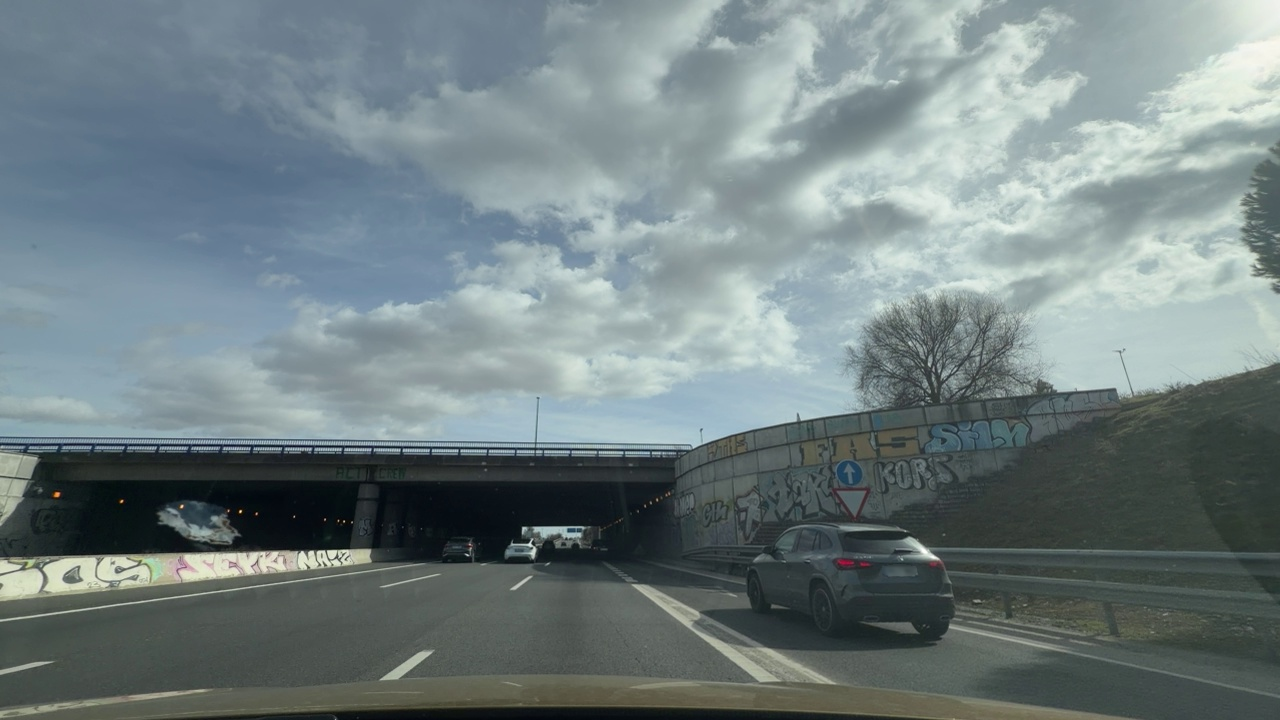
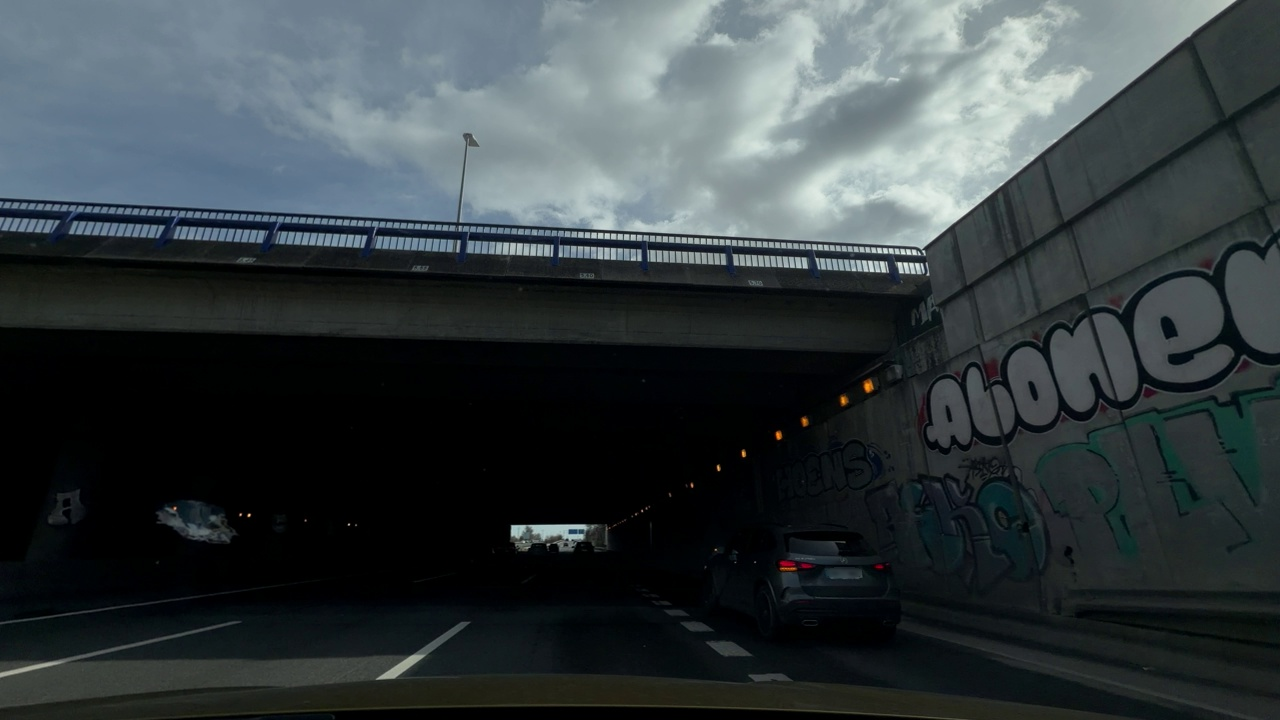
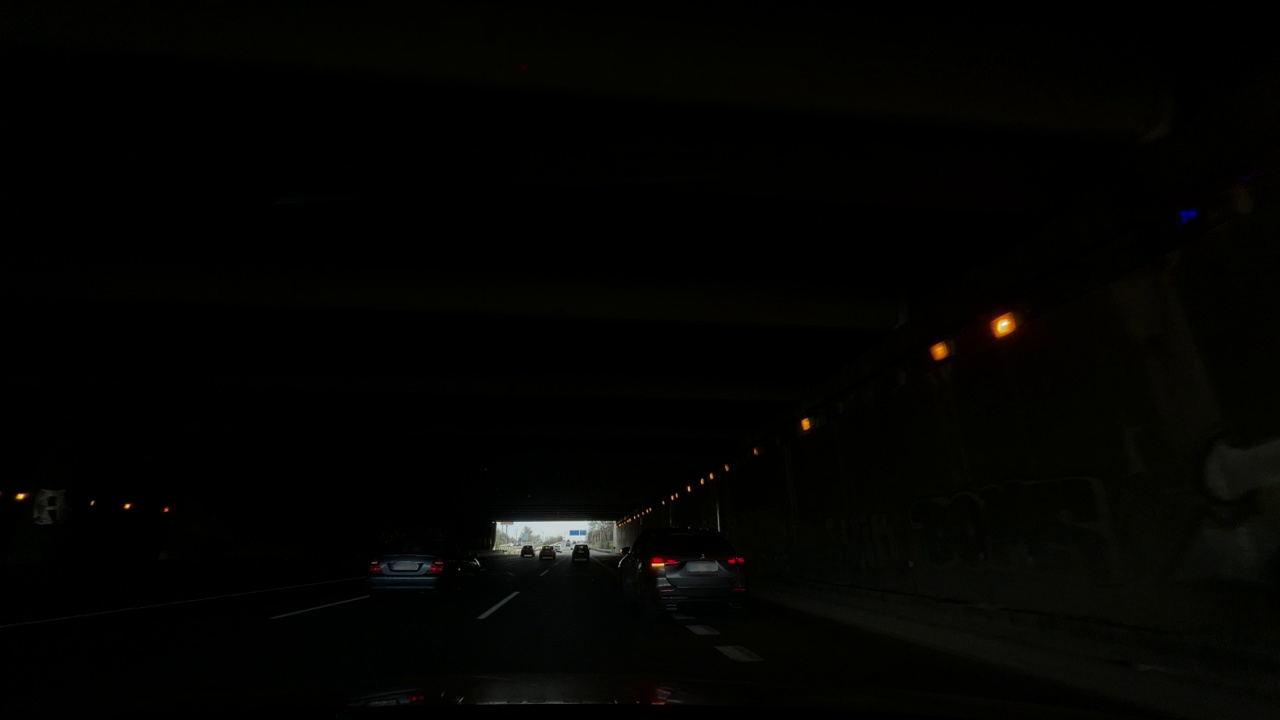
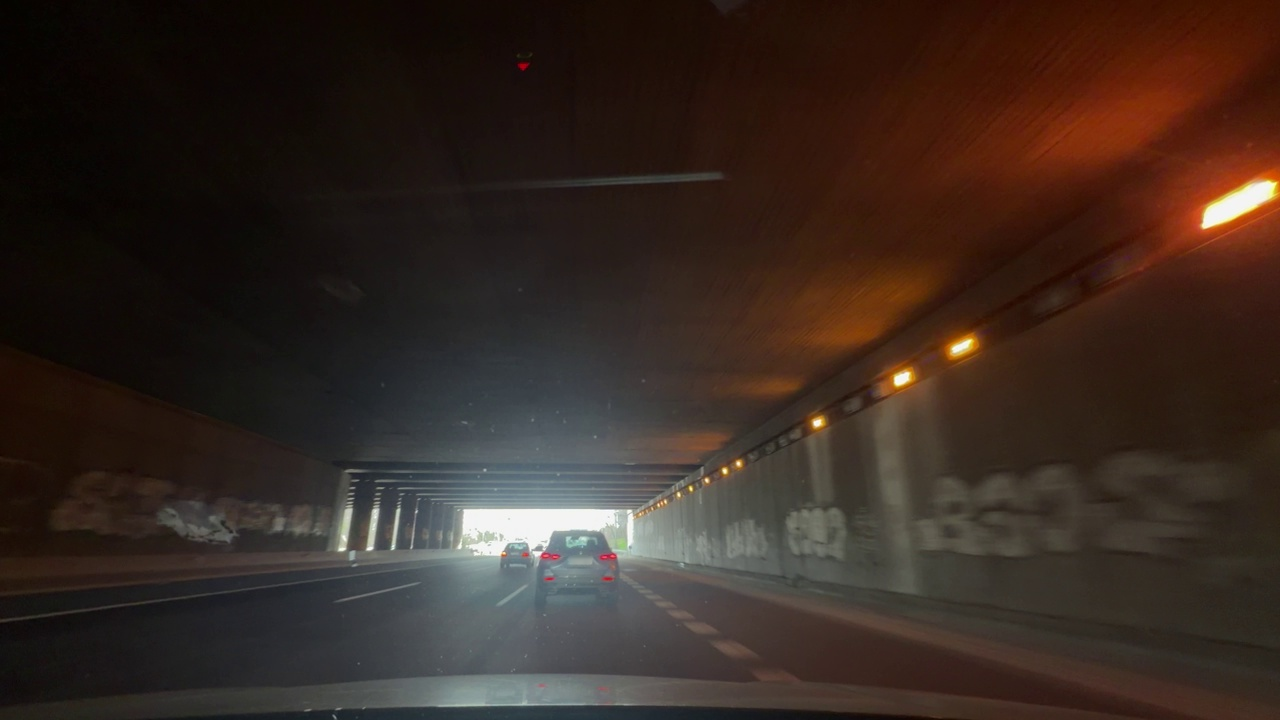
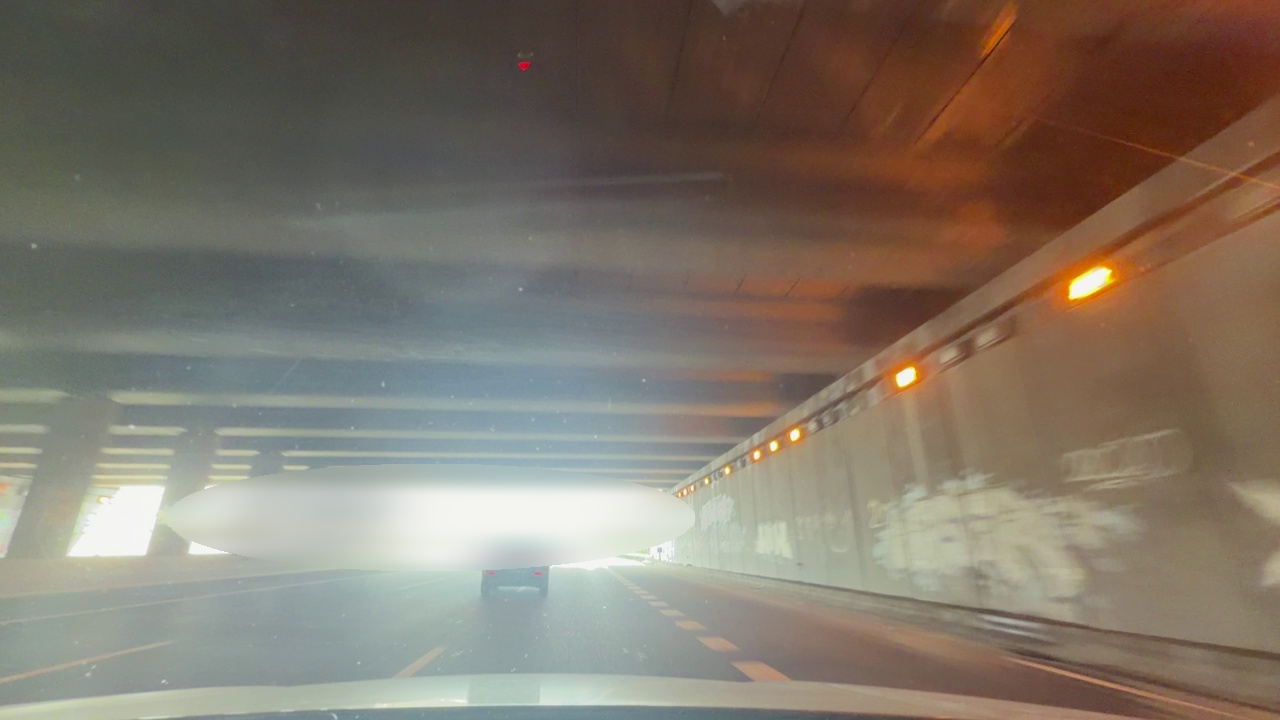
Situation: Cut in
Question: Is a vehicle from an adjacent lane moving into the ego lane?
Answer: Yes
Reasoning: There's a vehicle crossing from the right lane into the ego lane.

Situation: Cut in
Question: Has a vehicle merged into the ego lane directly ahead of the ego vehicle without any intermediate vehicle?
Answer: Yes
Reasoning: There's no vehicle between the ego vehicle and the crossing vehicle.

Situation: Cut in
Question: Is the ego vehicle currently inside a roundabout?
Answer: No
Reasoning: The ego vehicle is travelling in a straight lane.

Situation: Cut in
Question: Is the ego vehicle currently within an intersection?
Answer: No
Reasoning: The ego vehicle is travelling in a straight lane.

Situation: Cut in
Question: Is any vehicle partially overlapping the lane boundary markings of the ego lane?
Answer: Yes
Reasoning: The vehicle crossing from the right is partially overlapping the lane boundary.